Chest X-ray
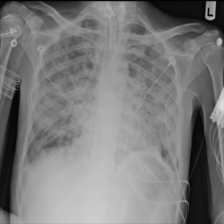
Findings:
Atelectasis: negative
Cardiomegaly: negative
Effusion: negative
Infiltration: negative
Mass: negative
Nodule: negative
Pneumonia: negative
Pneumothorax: negative
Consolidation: negative
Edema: negative
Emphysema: negative
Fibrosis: negative
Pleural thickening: negative
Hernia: negative